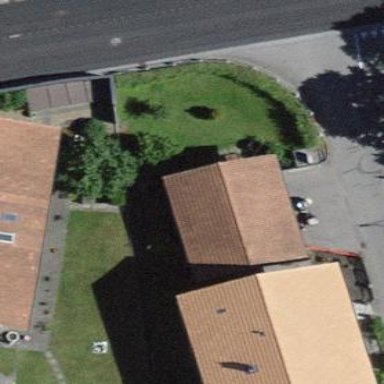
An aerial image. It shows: Garage building.